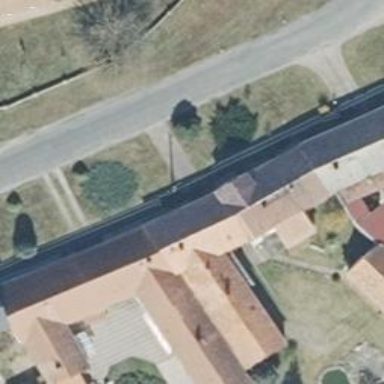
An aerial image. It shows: Simple and straightforward house.